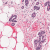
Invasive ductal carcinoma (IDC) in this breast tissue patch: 0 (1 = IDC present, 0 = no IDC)